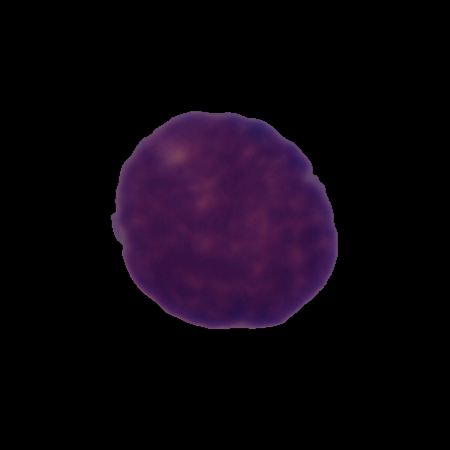
Label: cancer